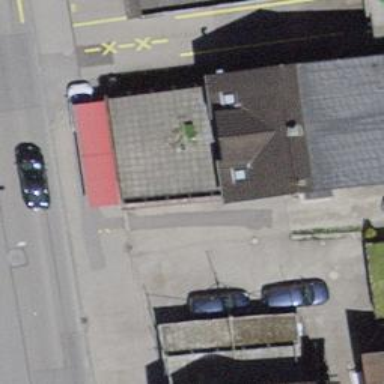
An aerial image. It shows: Fast food establishment.